Question: I'm creating a new iOS App and wanted to start with SwiftUI instead of Storyboard as backwards compatibility is no problem in this case. Watching WWDC 2020 Videos I noticed the new Life Cycle Option: SwiftUI App. This seemed very interesting as it does not use Storyboards at all anymore, which seems cleaner to me.
Anyway how should I persist my Data since CoreData is not available for this option. I've read that people just manually added CoreData but this also seems odd to me since Apple obviously does not want this currently.

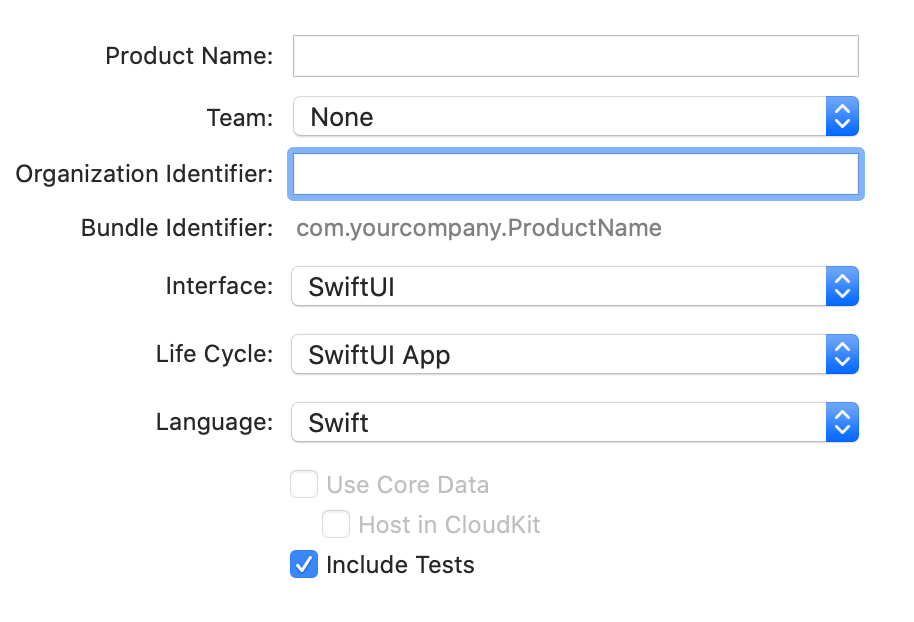
Answer: This looks to be fixed now in Xcode 12.0
---
It looks like currently there is no automated way. You need to create your own 'CoreData' container. This can be done in the main app.
The example may look like this:
'''
import CoreData
import SwiftUI
@main
struct TestApp: App {
var body: some Scene {
WindowGroup {
ContentView()
.environment(\.managedObjectContext, persistentContainer.viewContext)
}
}
var persistentContainer: NSPersistentContainer = {
let container = NSPersistentContainer(name: "TestApp")
container.loadPersistentStores(completionHandler: { storeDescription, error in
if let error = error as NSError? {
fatalError("Unresolved error \(error), \(error.userInfo)")
}
})
return container
}()
func saveContext() {
let context = persistentContainer.viewContext
if context.hasChanges {
do {
try context.save()
} catch {
let nserror = error as NSError
fatalError("Unresolved error \(nserror), \(nserror.userInfo)")
}
}
}
}
'''
Note that you have to manually add the data model to your project.
You can take a look at this link for a better explanation:
- <URL>
---
Alternatively you can create a singleton for your Core Data Stack as proposed here:
- <URL>